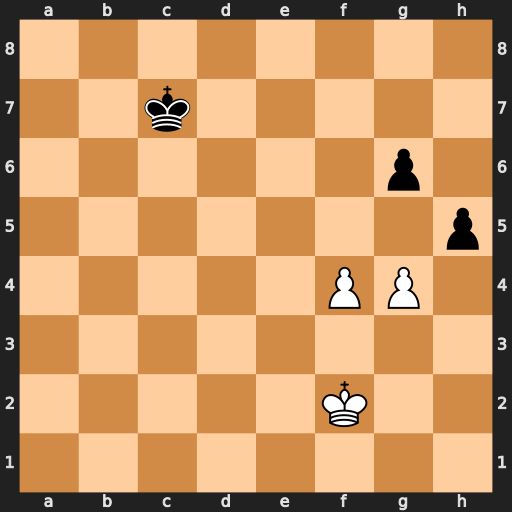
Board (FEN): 8/2k5/6p1/7p/5PP1/8/5K2/8
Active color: w
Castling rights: -
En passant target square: -
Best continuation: f5 Kd7 fxg6 Ke6 gxh5